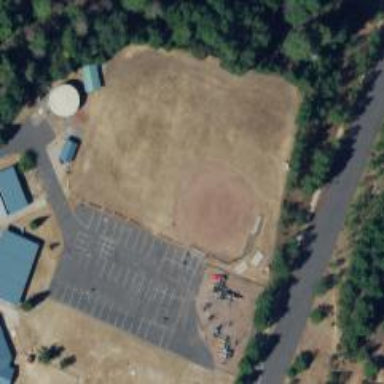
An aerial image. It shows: Baseball/softball pitch on the ground.